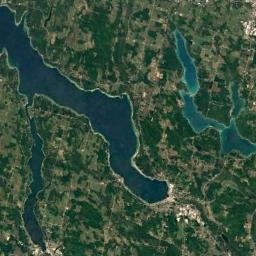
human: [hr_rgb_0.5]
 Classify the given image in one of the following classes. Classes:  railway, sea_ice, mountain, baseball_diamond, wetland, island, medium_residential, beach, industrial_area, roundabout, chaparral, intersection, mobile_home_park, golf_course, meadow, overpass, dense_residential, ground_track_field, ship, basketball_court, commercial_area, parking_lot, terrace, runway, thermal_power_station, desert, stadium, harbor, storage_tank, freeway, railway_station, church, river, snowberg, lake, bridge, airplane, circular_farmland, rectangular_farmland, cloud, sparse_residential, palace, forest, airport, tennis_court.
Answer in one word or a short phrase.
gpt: wetland